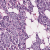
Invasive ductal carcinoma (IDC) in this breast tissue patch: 1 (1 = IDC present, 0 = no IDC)